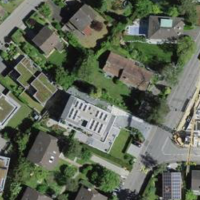
EUNIS habitat code: 55
Species observed at this site:
Prunella vulgaris